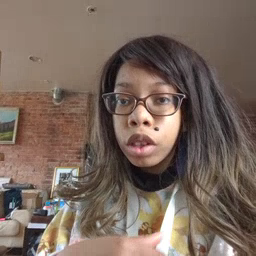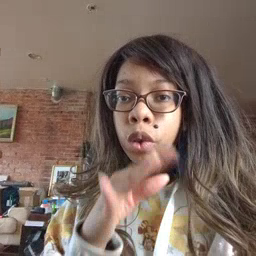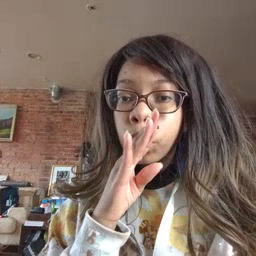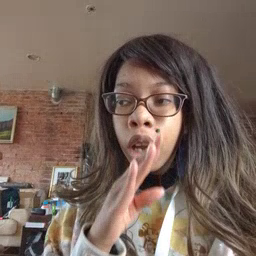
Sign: quiet